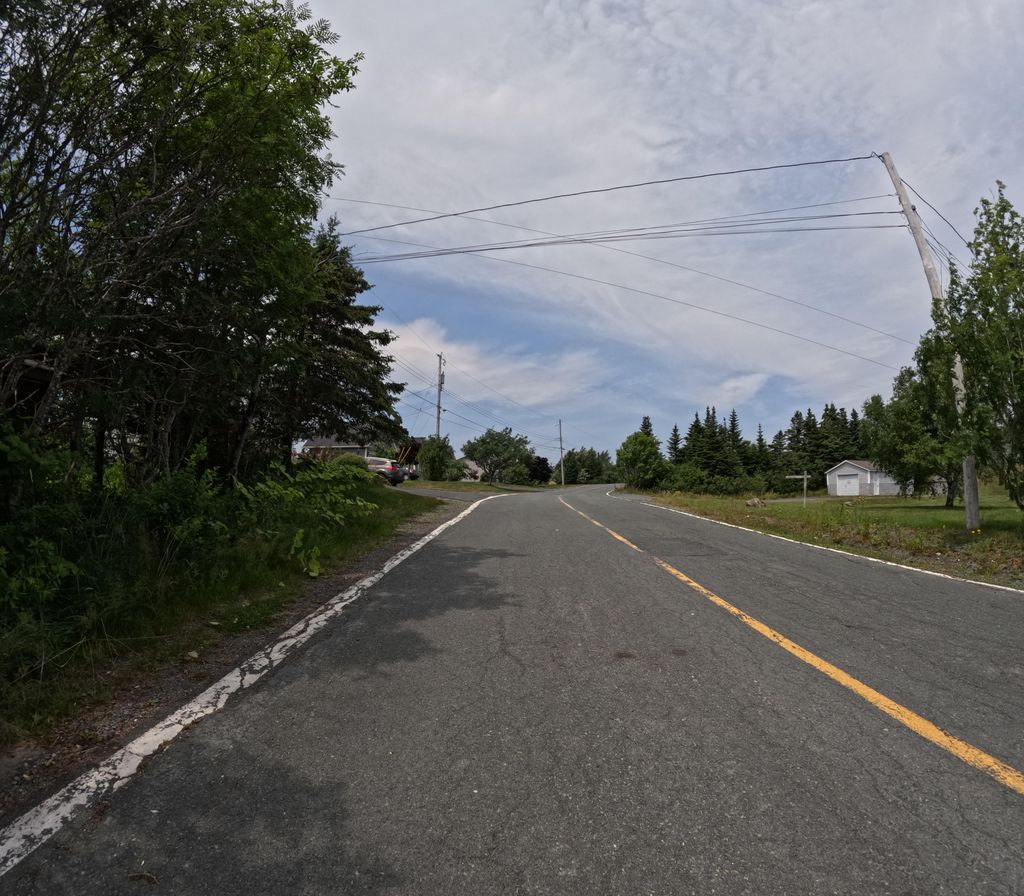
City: st_johns